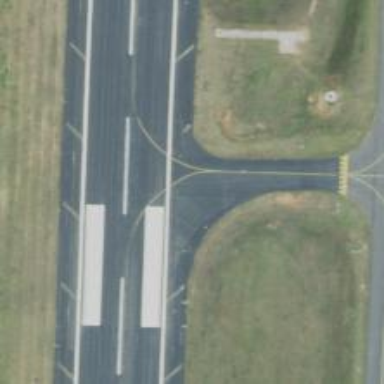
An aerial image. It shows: Image of taxiway at airport.